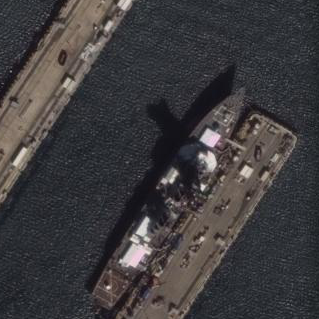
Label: Arleigh_Burke-class_destroyer